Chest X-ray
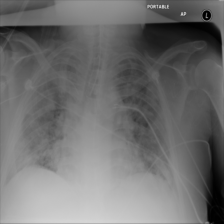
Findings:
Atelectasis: negative
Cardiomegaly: negative
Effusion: negative
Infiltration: negative
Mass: negative
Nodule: negative
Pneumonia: negative
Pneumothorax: negative
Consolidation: negative
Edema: negative
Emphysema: negative
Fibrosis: negative
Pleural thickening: negative
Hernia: negative